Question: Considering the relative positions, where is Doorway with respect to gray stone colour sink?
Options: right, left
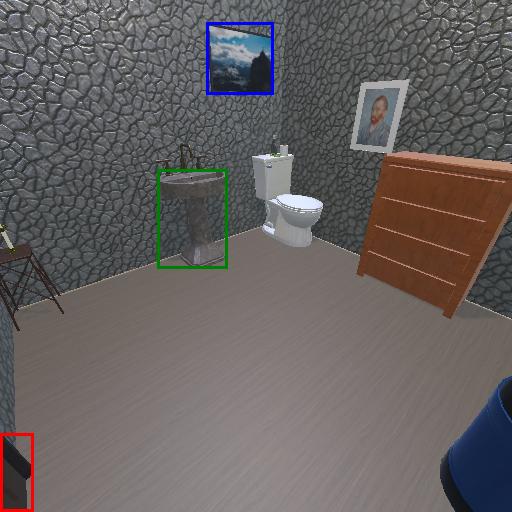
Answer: right